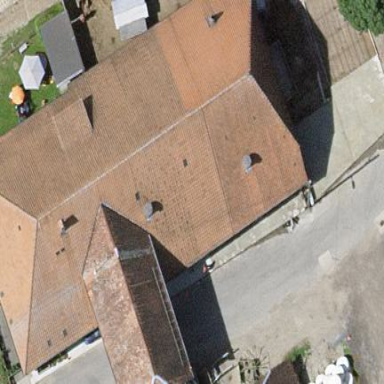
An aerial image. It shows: Farm building.